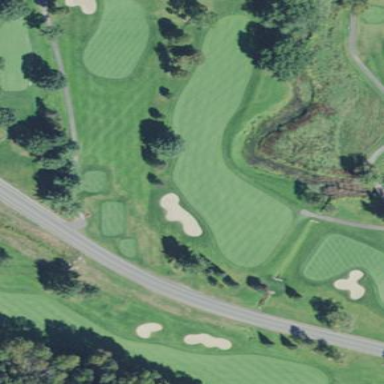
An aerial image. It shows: Golf fairway surrounded by grass.